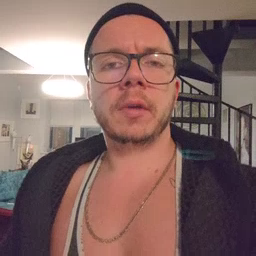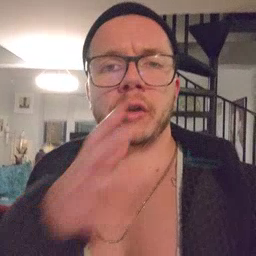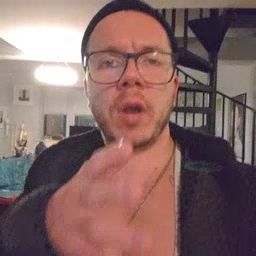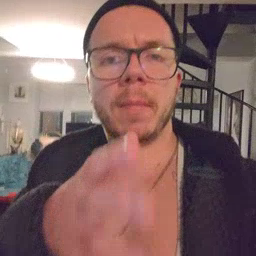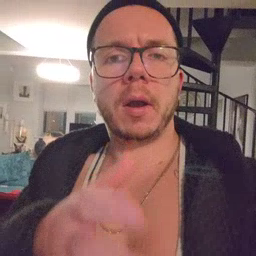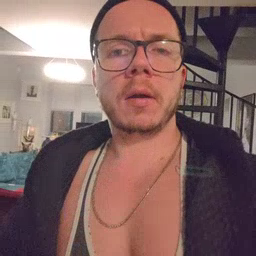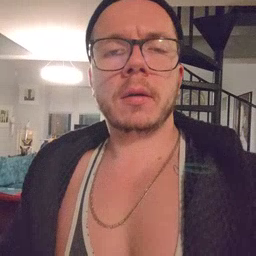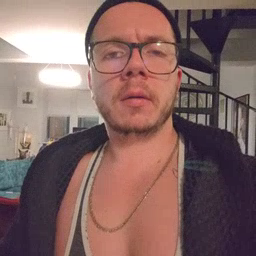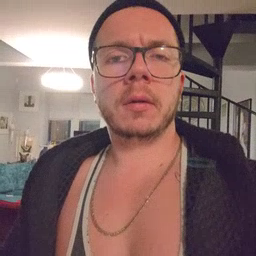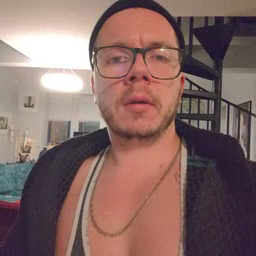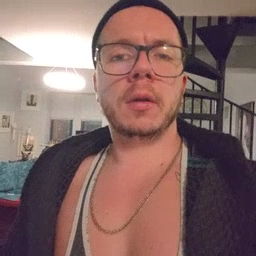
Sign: grandma